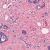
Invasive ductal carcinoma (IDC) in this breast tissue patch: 1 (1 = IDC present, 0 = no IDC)